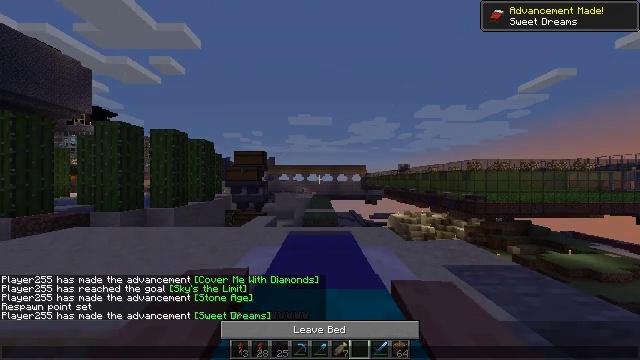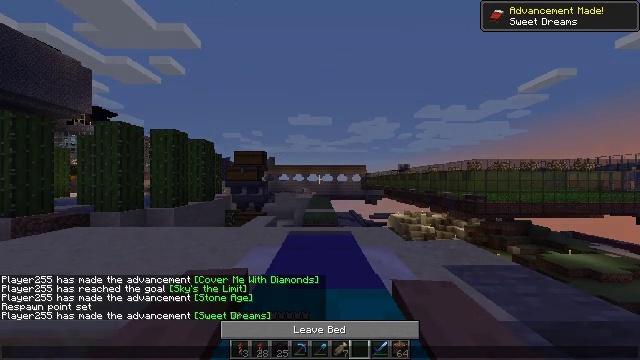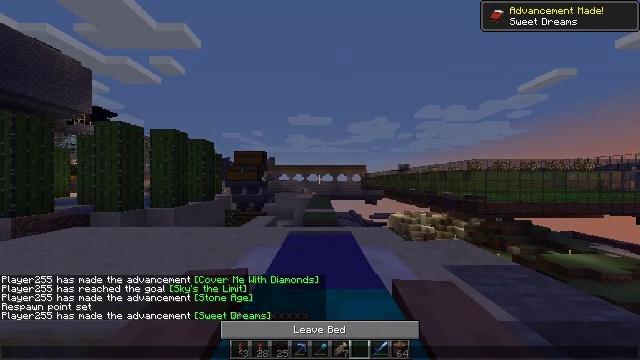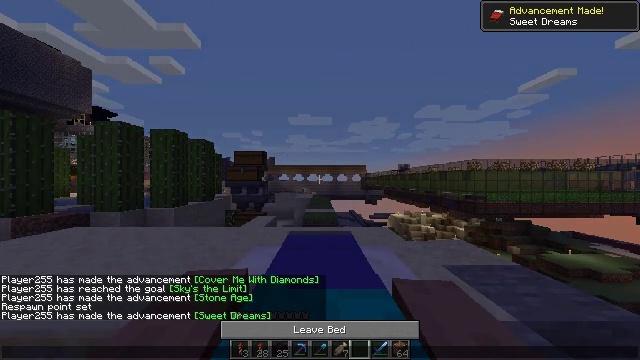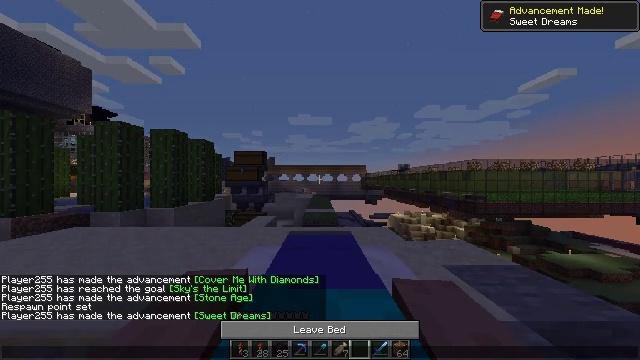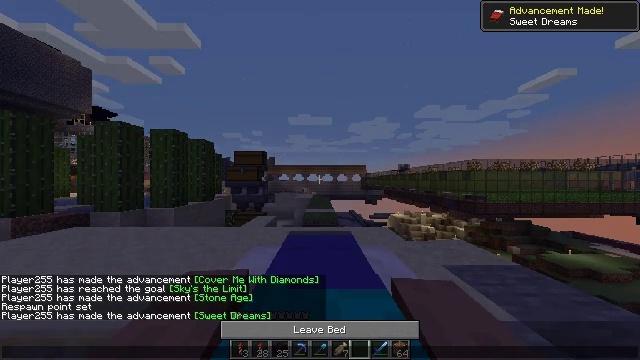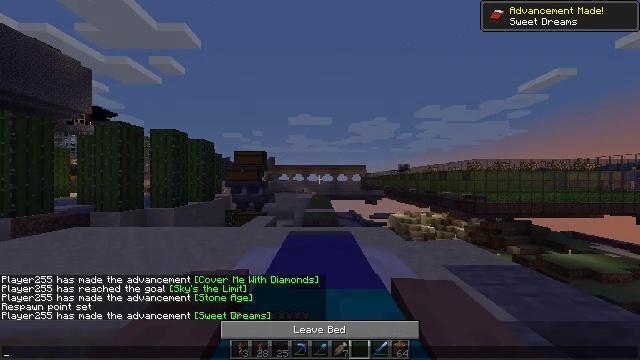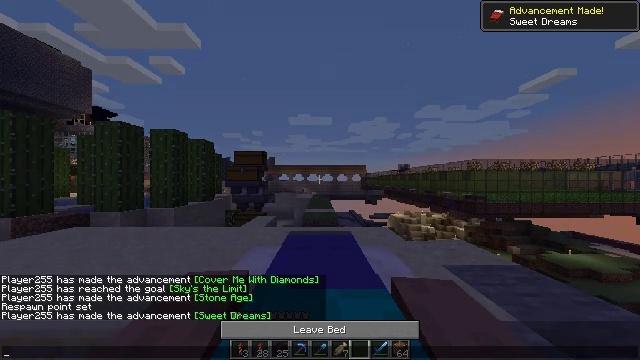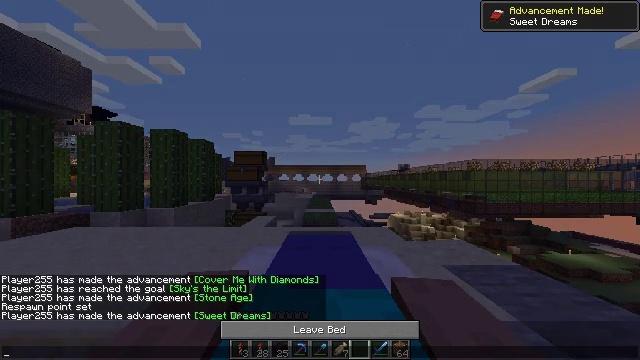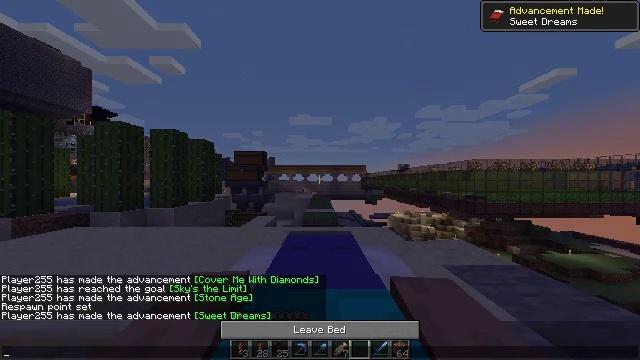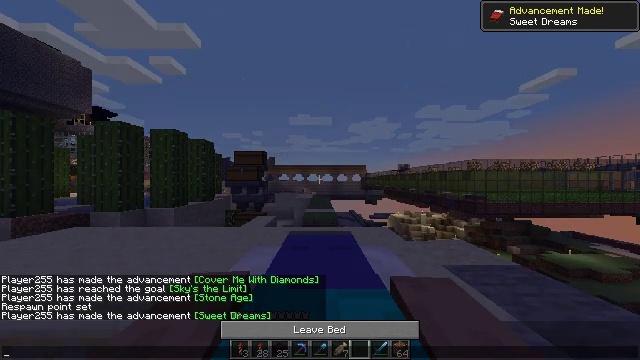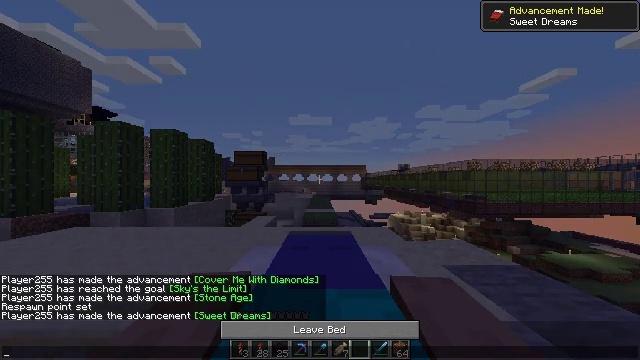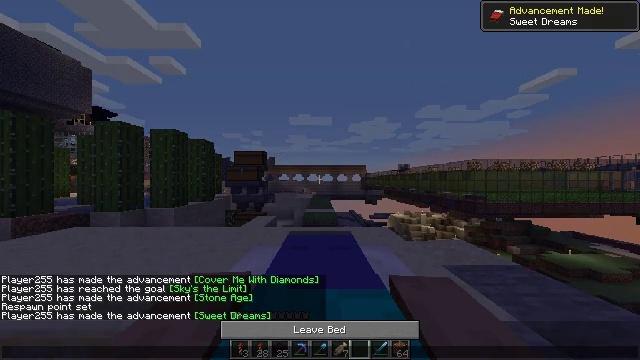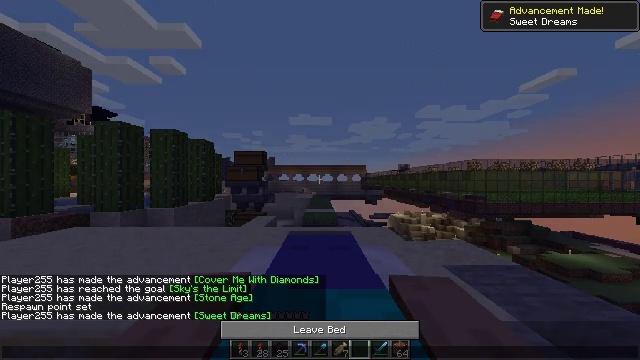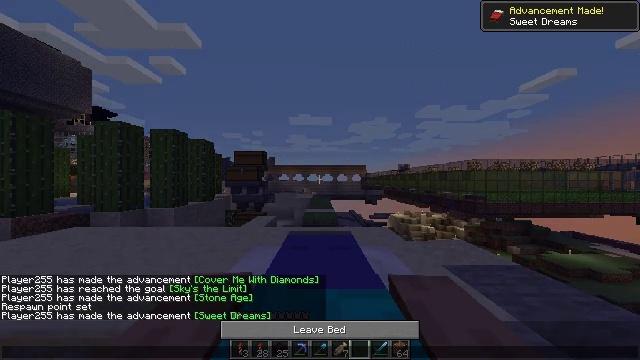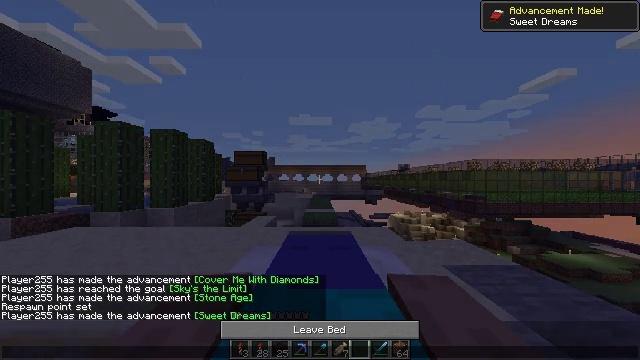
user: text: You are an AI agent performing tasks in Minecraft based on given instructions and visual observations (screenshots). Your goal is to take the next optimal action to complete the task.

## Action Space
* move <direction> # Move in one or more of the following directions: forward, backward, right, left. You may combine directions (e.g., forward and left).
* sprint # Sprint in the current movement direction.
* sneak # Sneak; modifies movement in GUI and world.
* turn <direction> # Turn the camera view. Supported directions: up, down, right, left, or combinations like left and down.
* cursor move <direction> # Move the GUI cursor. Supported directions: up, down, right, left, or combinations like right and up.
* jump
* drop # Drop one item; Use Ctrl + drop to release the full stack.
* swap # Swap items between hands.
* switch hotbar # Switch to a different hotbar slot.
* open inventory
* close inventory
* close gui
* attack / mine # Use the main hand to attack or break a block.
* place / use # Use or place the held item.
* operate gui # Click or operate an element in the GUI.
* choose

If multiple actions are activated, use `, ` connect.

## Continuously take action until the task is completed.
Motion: motion action
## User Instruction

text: Break the white bed to relocate it.
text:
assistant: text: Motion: no_op
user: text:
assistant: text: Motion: no_op
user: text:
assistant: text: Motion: no_op
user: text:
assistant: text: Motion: no_op
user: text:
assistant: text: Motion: no_op
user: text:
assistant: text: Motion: no_op
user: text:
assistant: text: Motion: no_op
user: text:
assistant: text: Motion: no_op
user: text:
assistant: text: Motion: no_op
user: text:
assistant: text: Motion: no_op
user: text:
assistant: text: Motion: no_op
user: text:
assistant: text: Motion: no_op
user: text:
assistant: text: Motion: no_op
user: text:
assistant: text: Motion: no_op
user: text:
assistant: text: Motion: no_op
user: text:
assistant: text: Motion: no_op
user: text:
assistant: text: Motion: no_op
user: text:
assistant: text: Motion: no_op
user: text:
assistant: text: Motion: no_op
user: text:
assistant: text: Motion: no_op
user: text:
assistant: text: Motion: no_op
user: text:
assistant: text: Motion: no_op
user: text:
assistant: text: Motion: no_op
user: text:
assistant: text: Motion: no_op
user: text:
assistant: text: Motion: no_op
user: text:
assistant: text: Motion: no_op
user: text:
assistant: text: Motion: no_op
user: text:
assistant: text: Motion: no_op
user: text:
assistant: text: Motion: no_op
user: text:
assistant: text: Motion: no_op